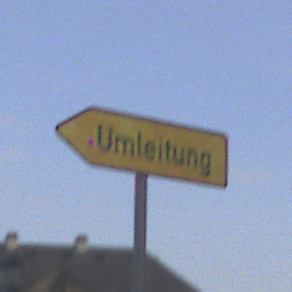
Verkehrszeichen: UmleitungswegweiserLinksweisend
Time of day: MorningAfternoon
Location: Outdoor (Urban)
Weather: PartlyCloudy
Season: NotSpecified
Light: Natural